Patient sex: M
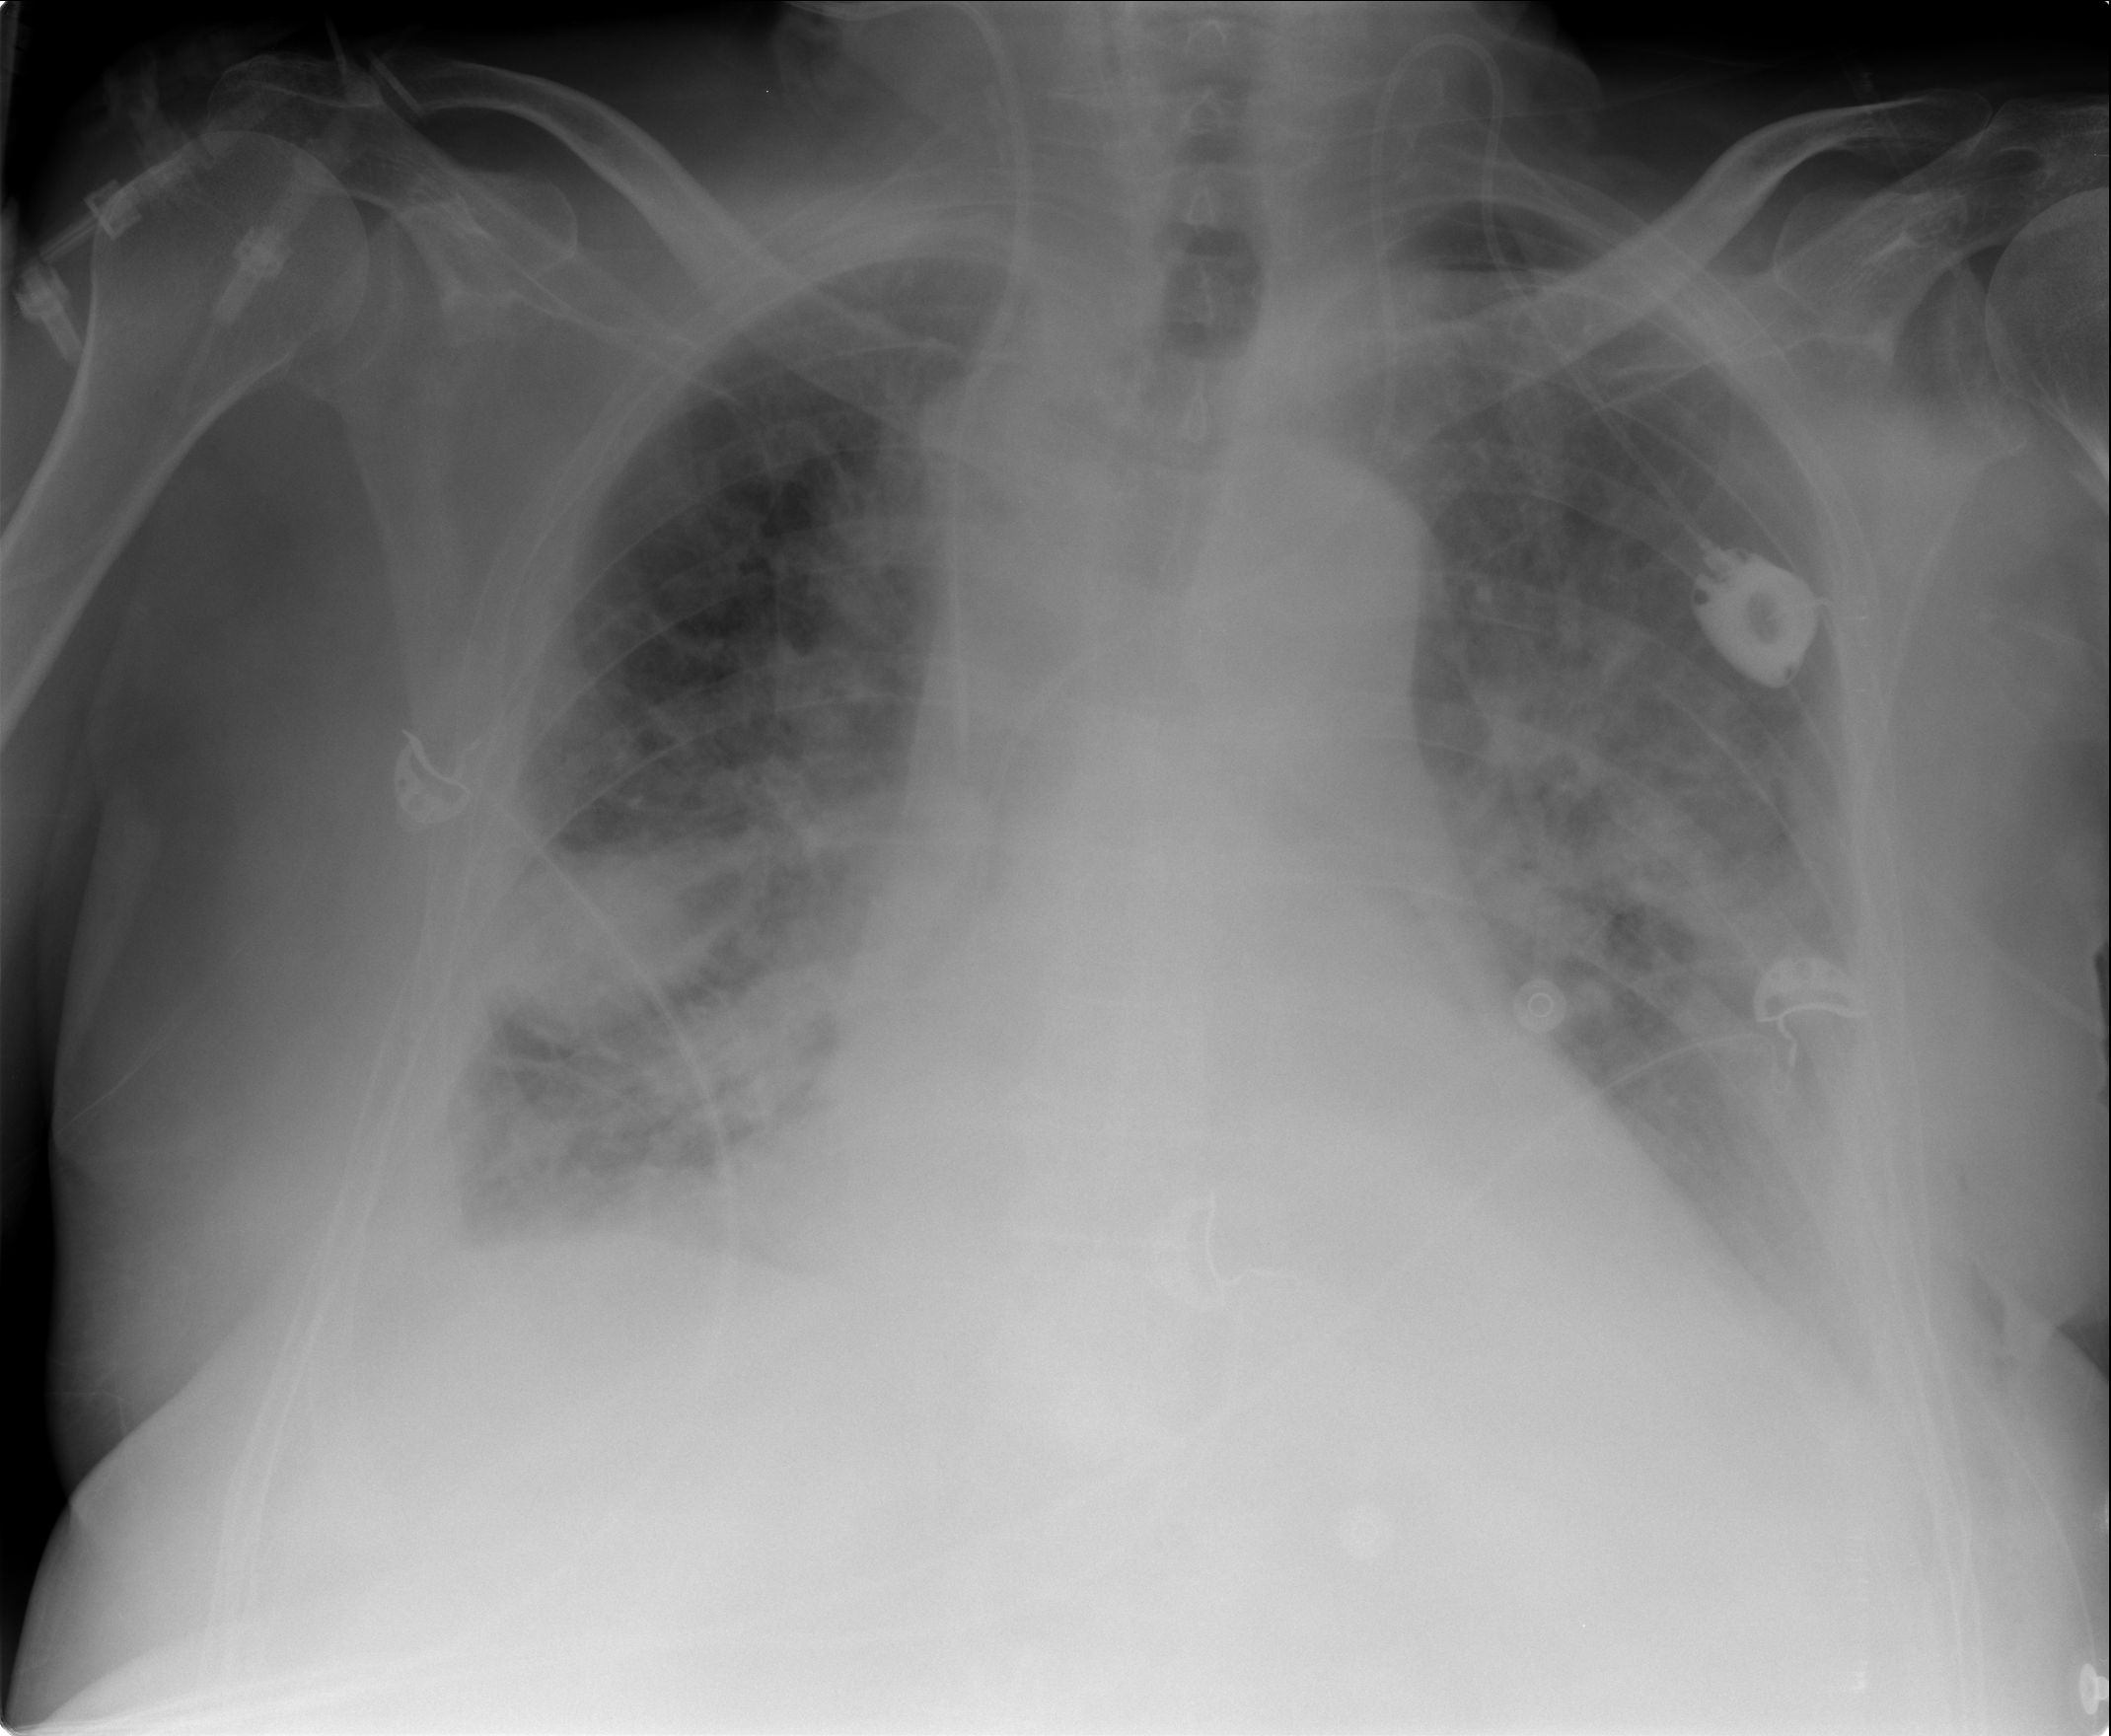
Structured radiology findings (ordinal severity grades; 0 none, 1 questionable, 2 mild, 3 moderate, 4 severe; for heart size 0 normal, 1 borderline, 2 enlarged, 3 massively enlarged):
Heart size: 2
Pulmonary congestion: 3
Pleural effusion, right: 2
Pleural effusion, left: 3
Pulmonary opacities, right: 3
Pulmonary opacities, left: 3
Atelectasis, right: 3
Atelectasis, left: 2